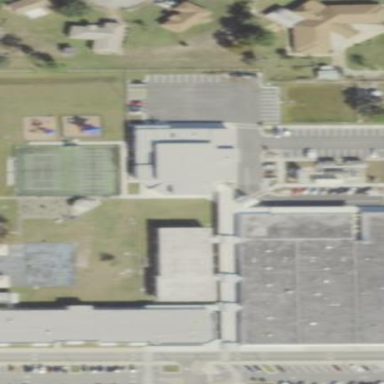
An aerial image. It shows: School.